Question: I have the following model:

I need a list of all fixtures and predictions (if that fixture has a prediction) for a specific user. The sql to return what I need is as follows:
'''
SELECT * FROM Fixture f
LEFT OUTER JOIN Prediction p ON f.FixtureId = p.FixtureId
WHERE p.UserID = '06E4D3E0-8365-45BF-9054-3F8534C7AD5E' OR p.UserID IS NULL
'''
I have tried:
'''
var query = from f in c.Fixtures
from p in c.Predictions.Where(pre => pre.UserId == new Guid("06E4D3E0-8365-45BF-9054-3F8534C7AD5E") || pre.UserId == null)
select new
{
FixtureId = f.FixtureId,
HomeScore = f.HomeTeamScore,
AwayScore = f.AwayTeamScore,
PredictionId = p.PredictionId,
HomePrediction = p.HomeTeamPrediction,
AwayPrediction = p.AwayTeamPrediction
};
'''
But that generates (and gives the wrong results):
'''
SELECT
[Extent1].[FixtureId] AS [FixtureId],
[Extent1].[HomeTeamScore] AS [HomeTeamScore],
[Extent1].[AwayTeamScore] AS [AwayTeamScore],
[Extent2].[PredictionId] AS [PredictionId],
[Extent2].[HomeTeamPrediction] AS [HomeTeamPrediction],
[Extent2].[AwayTeamPrediction] AS [AwayTeamPrediction]
FROM [dbo].[Fixture] AS [Extent1]
CROSS JOIN [dbo].[Prediction] AS [Extent2]
WHERE cast('06e4d3e0-8365-45bf-9054-3f8534c7ad5e' as uniqueidentifier) = [Extent2].[UserId]
'''
Adding 'DefaultIfEmpty' to the second 'from' like:
'''
var query = from f in c.Fixtures
from p in c.Predictions.Where(pre => pre.UserId == new Guid("06E4D3E0-8365-45BF-9054-3F8534C7AD5E") || pre.UserId == null).DefaultIfEmpty()
select new
{
FixtureId = f.FixtureId,
HomeScore = f.HomeTeamScore,
AwayScore = f.AwayTeamScore,
PredictionId = p.PredictionId,
HomePrediction = p.HomeTeamPrediction,
AwayPrediction = p.AwayTeamPrediction
};
'''
Generates (and still gives the wrong results):
'''
SELECT
[Extent1].[FixtureId] AS [FixtureId],
[Extent1].[HomeTeamScore] AS [HomeTeamScore],
[Extent1].[AwayTeamScore] AS [AwayTeamScore],
[Join1].[PredictionId] AS [PredictionId],
[Join1].[HomeTeamPrediction] AS [HomeTeamPrediction],
[Join1].[AwayTeamPrediction] AS [AwayTeamPrediction]
FROM [dbo].[Fixture] AS [Extent1]
CROSS JOIN (SELECT [Project1].[PredictionId] AS [PredictionId], [Project1].[HomeTeamPrediction] AS [HomeTeamPrediction], [Project1].[AwayTeamPrediction] AS [AwayTeamPrediction]
FROM ( SELECT 1 AS X ) AS [SingleRowTable1]
LEFT OUTER JOIN (SELECT
[Extent2].[PredictionId] AS [PredictionId],
[Extent2].[UserId] AS [UserId],
[Extent2].[HomeTeamPrediction] AS [HomeTeamPrediction],
[Extent2].[AwayTeamPrediction] AS [AwayTeamPrediction]
FROM [dbo].[Prediction] AS [Extent2]
WHERE cast('06e4d3e0-8365-45bf-9054-3f8534c7ad5e' as uniqueidentifier) = [Extent2].[UserId] ) AS [Project1] ON 1 = 1 ) AS [Join1]
'''
Using the existing relationship as-is like ():
'''
var query = from f in c.Fixtures
from p in c.Predictions
where c.Predictions.Any(pre => pre.UserId == new Guid("06E4D3E0-8365-45BF-9054-3F8534C7AD5E") || pre.UserId == null)
select new
{
FixtureId = f.FixtureId,
HomeScore = f.HomeTeamScore,
AwayScore = f.AwayTeamScore,
PredictionId = p.PredictionId,
HomePrediction = p.HomeTeamPrediction,
AwayPrediction = p.AwayTeamPrediction
};
'''
Generates:
'''
SELECT
[Extent1].[FixtureId] AS [FixtureId],
[Extent1].[HomeTeamScore] AS [HomeTeamScore],
[Extent1].[AwayTeamScore] AS [AwayTeamScore],
[Extent2].[PredictionId] AS [PredictionId],
[Extent2].[HomeTeamPrediction] AS [HomeTeamPrediction],
[Extent2].[AwayTeamPrediction] AS [AwayTeamPrediction]
FROM [dbo].[Fixture] AS [Extent1]
CROSS JOIN [dbo].[Prediction] AS [Extent2]
WHERE EXISTS (SELECT
1 AS [C1]
FROM [dbo].[Prediction] AS [Extent3]
WHERE cast('06e4d3e0-8365-45bf-9054-3f8534c7ad5e' as uniqueidentifier) = [Extent3].[UserId]
)
'''
How do generate the query I need?
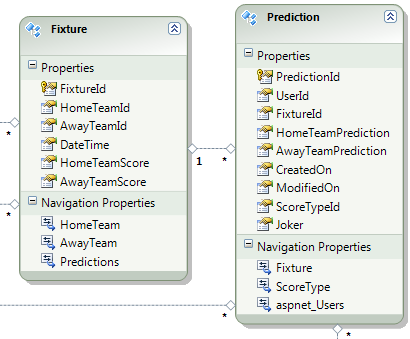
Answer: EF has generated navigation properties for you, so go ahead and use them!
Instead of
'''
var query =
from f in c.Fixtures
from p in c.Predictions
.Where(pre => pre.UserId == new Guid("06E4D3E0-8365-45BF-9054-3F8534C7AD5E")
|| pre.UserId == null)
'''
try
'''
var query =
from f in c.Fixtures
from p in f.Predictions
.Where(pre => pre.UserId == new Guid("06E4D3E0-8365-45BF-9054-3F8534C7AD5E")
|| pre.UserId == null)
'''
Note that <URL>.